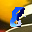
Label: 8